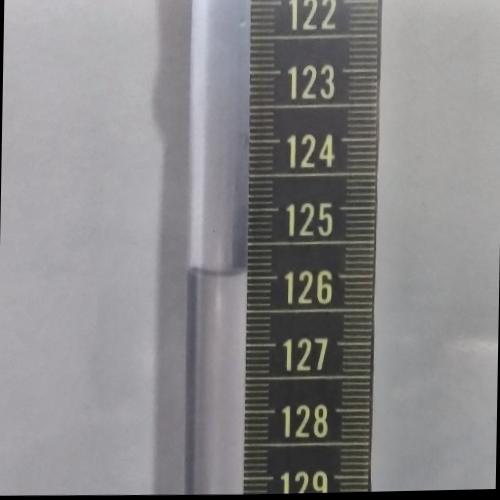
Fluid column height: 125.9 cm